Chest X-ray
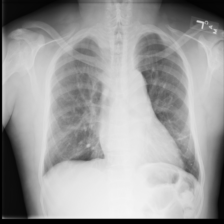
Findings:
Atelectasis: negative
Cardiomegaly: negative
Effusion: negative
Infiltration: positive
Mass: negative
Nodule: negative
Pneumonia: negative
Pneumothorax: negative
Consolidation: negative
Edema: negative
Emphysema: negative
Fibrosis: negative
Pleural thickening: negative
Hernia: negative